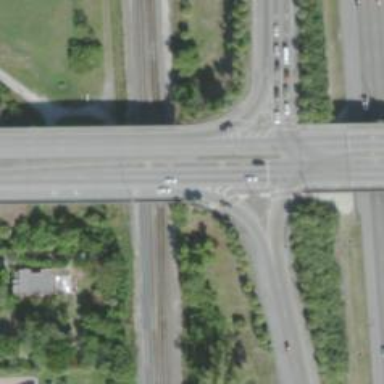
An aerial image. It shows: Primary highway crossing over bridge.